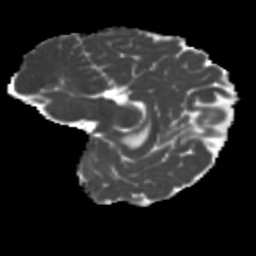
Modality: MD
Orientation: sagittal
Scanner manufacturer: siemens
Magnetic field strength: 3 T
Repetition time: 4 s
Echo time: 0.0594 s